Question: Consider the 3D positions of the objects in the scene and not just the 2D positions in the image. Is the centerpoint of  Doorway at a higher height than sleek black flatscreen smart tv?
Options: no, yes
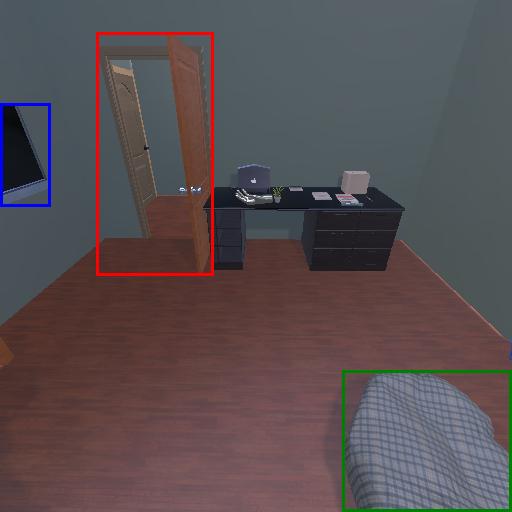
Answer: no